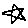
Label: star